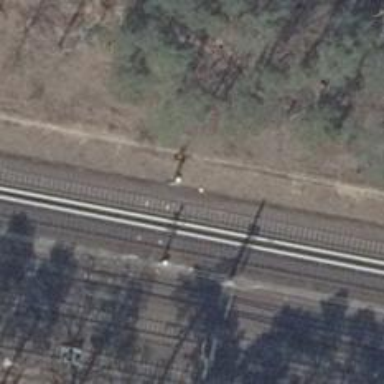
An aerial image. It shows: Railway signal.